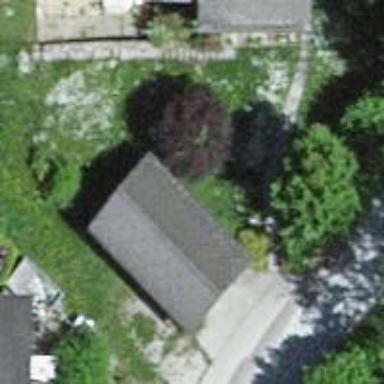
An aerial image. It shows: Garage building.